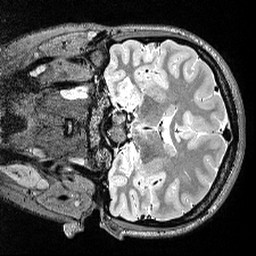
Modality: T2w
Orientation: coronal
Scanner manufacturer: siemens
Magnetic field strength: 3 T
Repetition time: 3.2 s
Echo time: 0.566 s